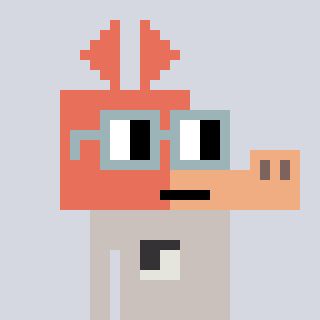
a pixel art character with square dark gray glasses, a aardvark-shaped head and a foggrey-colored body on a cool background